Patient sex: M
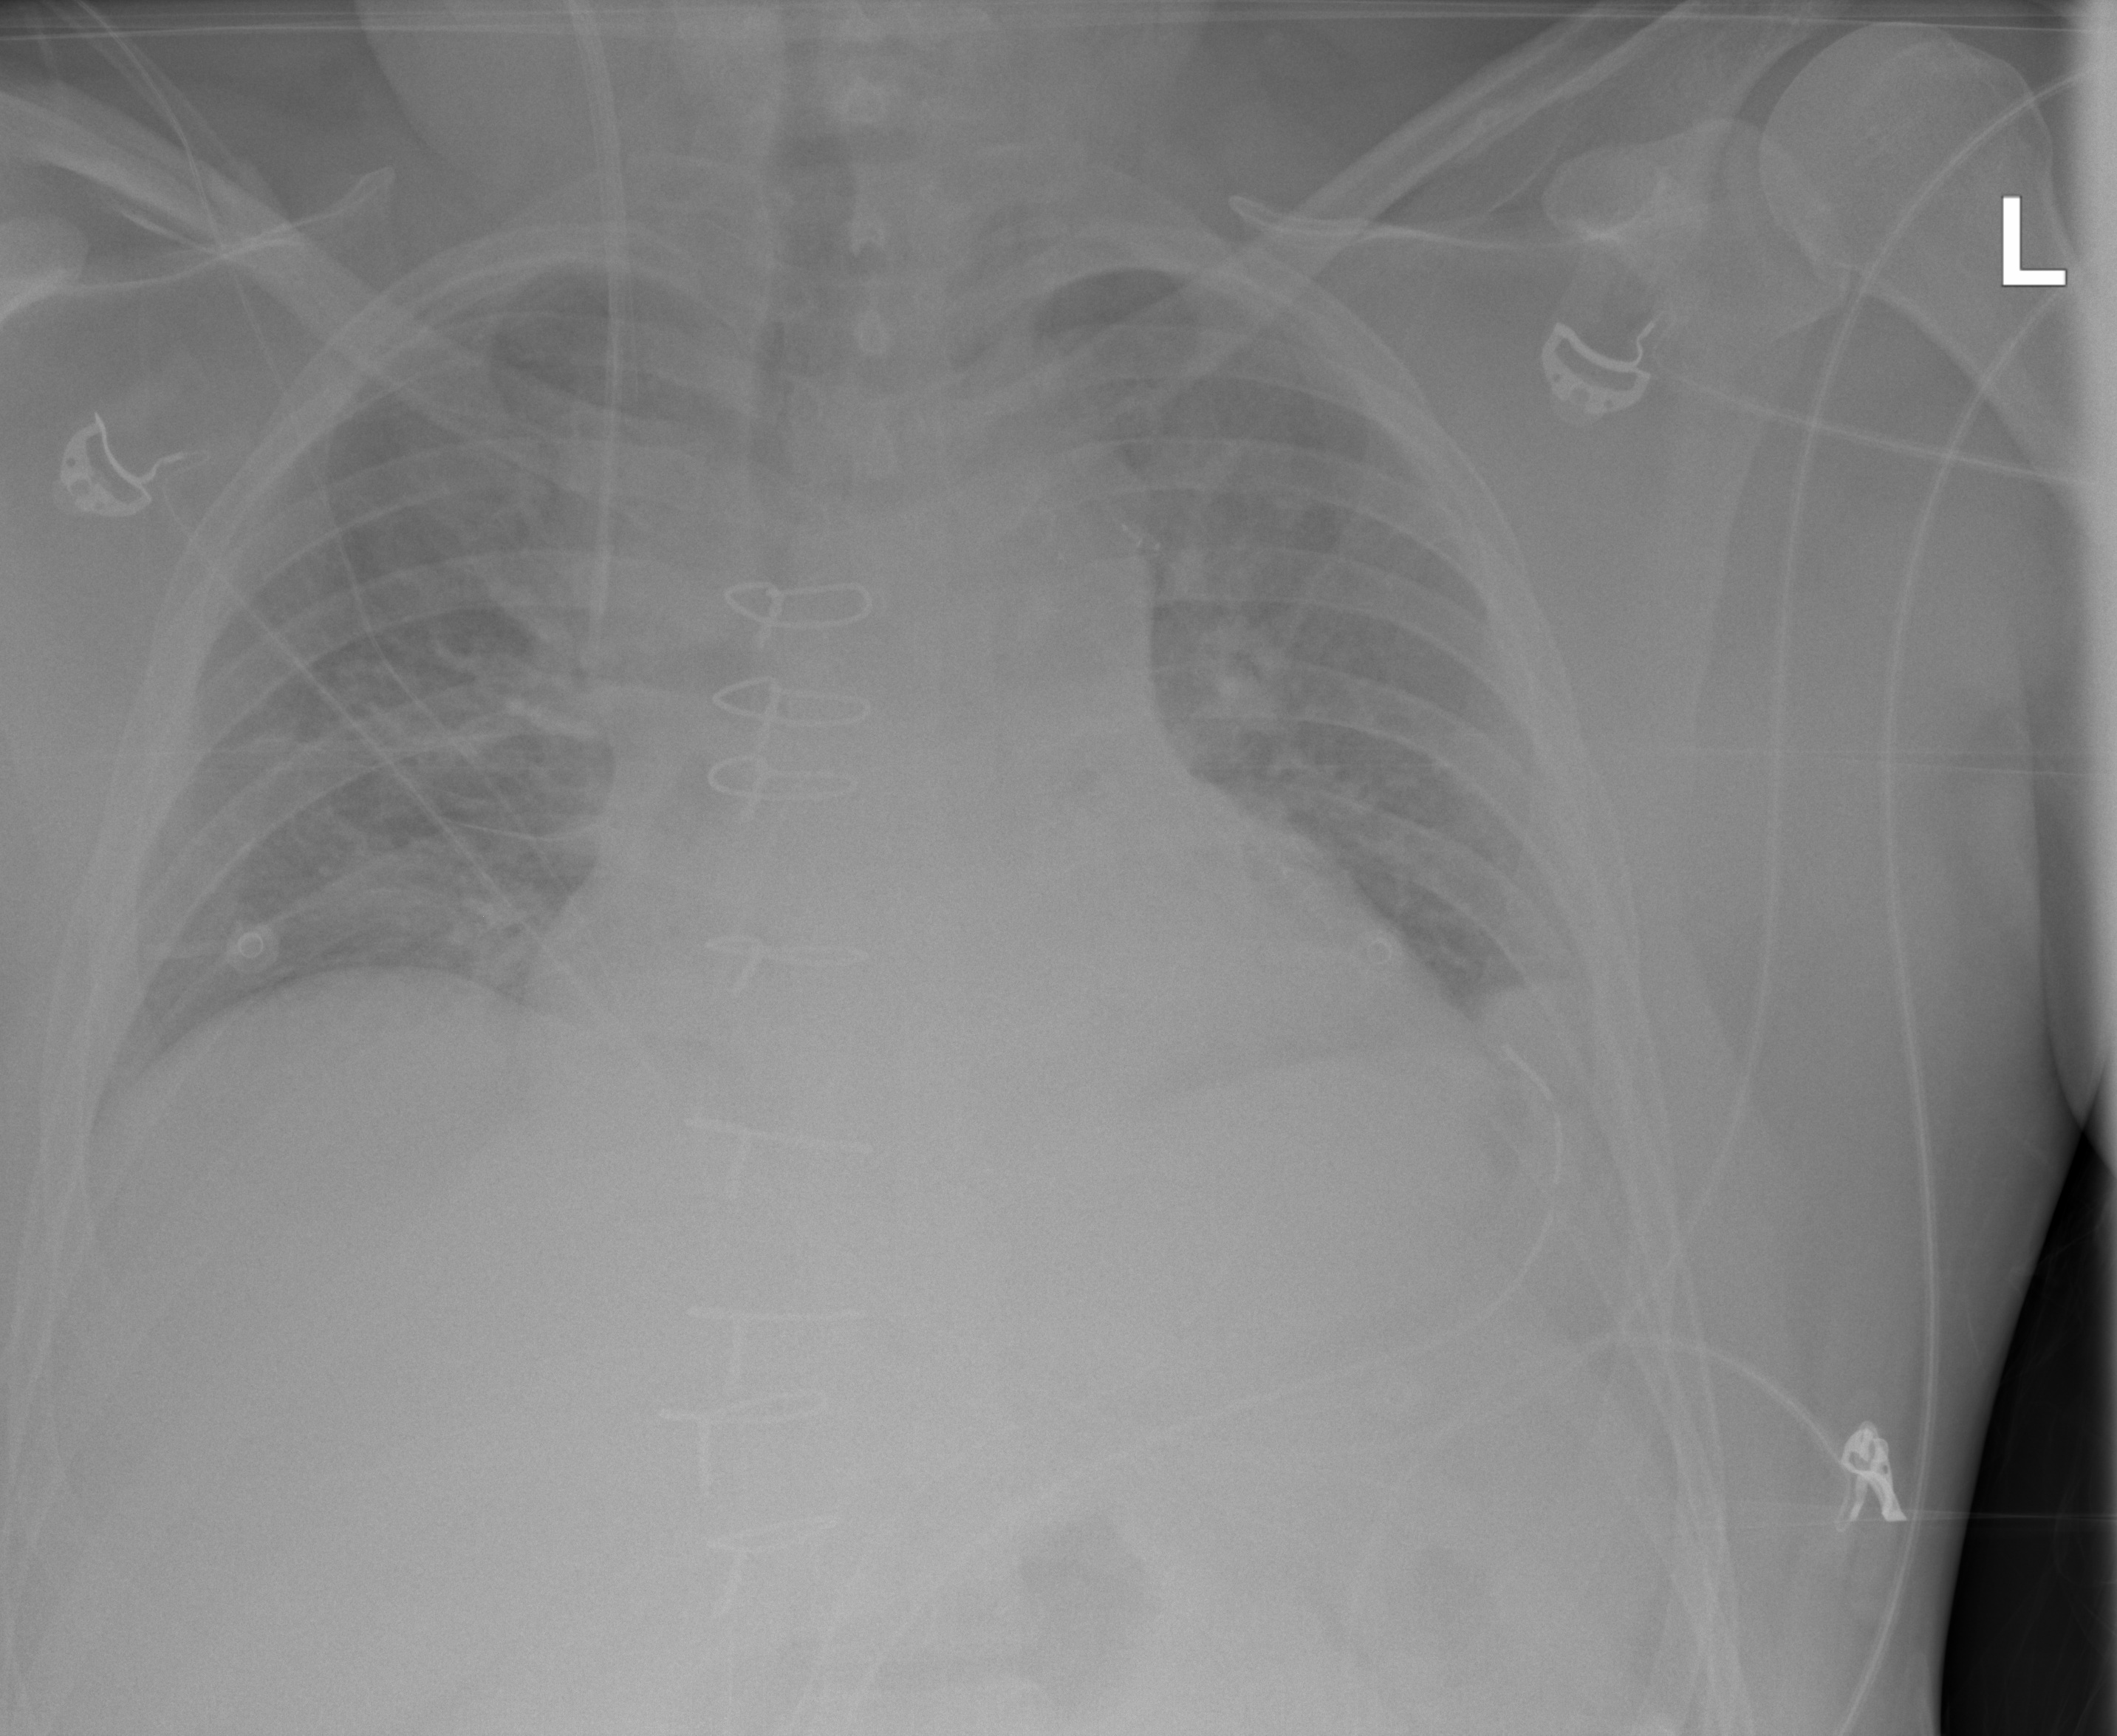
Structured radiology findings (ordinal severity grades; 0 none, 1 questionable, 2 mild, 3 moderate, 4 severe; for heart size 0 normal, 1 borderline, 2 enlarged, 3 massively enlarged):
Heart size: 2
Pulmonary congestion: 2
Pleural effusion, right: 0
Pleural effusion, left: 2
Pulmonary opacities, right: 0
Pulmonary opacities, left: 0
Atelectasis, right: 2
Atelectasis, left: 2